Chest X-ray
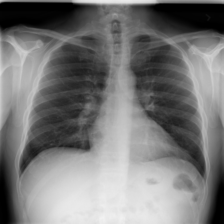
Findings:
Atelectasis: negative
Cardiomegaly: negative
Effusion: negative
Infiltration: negative
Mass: negative
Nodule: negative
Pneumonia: negative
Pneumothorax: negative
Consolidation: negative
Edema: negative
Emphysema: negative
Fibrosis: negative
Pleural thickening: negative
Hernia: negative